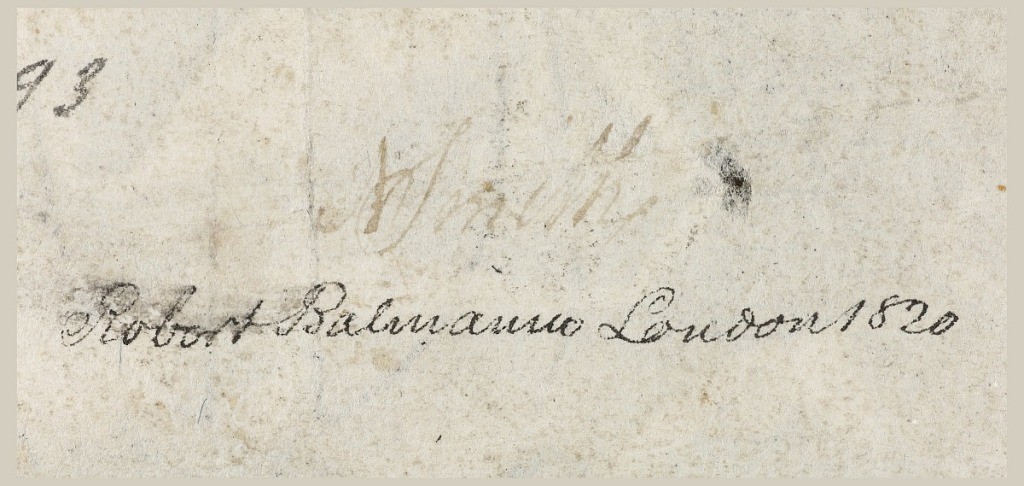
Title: The Proposal
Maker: Albrecht Dürer, German, 1471–1528
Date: before 1495
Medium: Engraving on laid paper
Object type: Print
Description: Exterior scene, with man and woman seated in foreground. At right, a horse is tied to a tree. Buildings are seen at left in background.